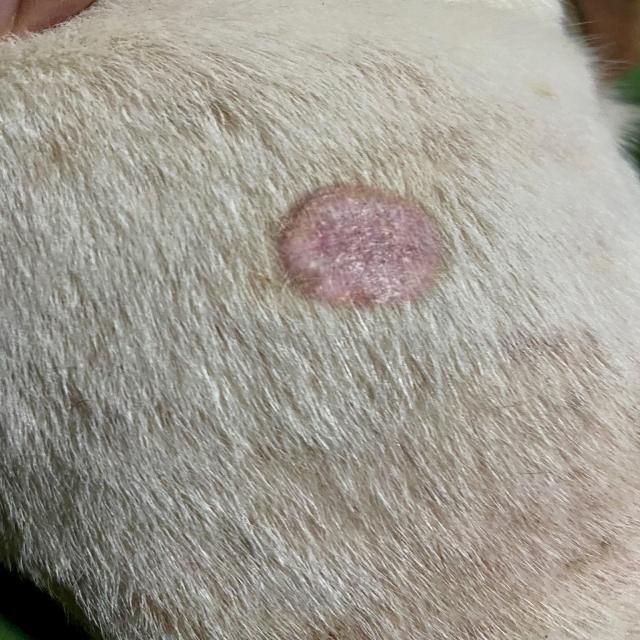
Canine ringworm (Dermatophytosis) — fungal infection caused by Microsporum or Trichophyton. Presents with circular alopecia, scaling, crusting, and broken hairs.